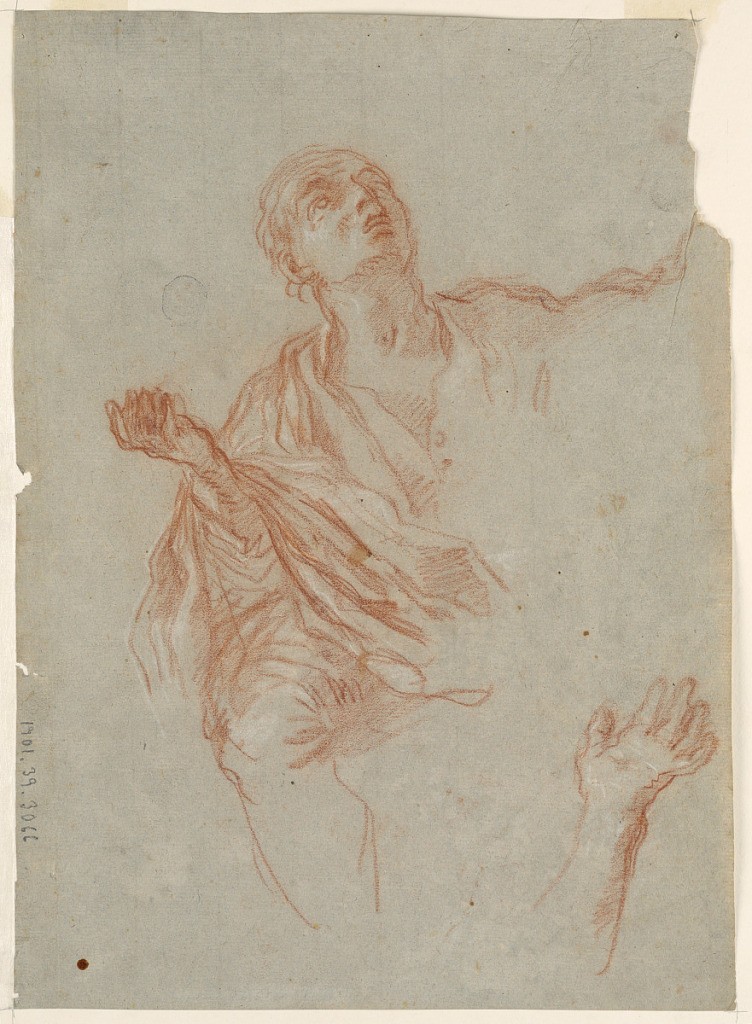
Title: Studies of Mourners' Arms, Hands, and Drapery
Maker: Giuseppe Passeri, Italian, 1654 - 1714
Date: late 18th century
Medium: Red and white chalk on rough gray paper
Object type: Drawing
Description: Recto: Vertical rectangle. A young man, shown from the chest up, looking upwards with raised hands, shown with heavy drapery. Further study of his gesturing hand at the lower right corner. Verso: Horizontal rectangle. At left is probably the right arm of the fainting Virgin. Twice the legs of a lying man and a woman's left hand with drapery.